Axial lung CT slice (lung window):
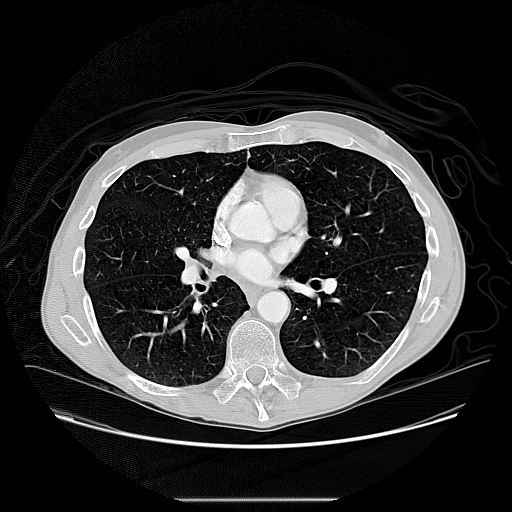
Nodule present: no